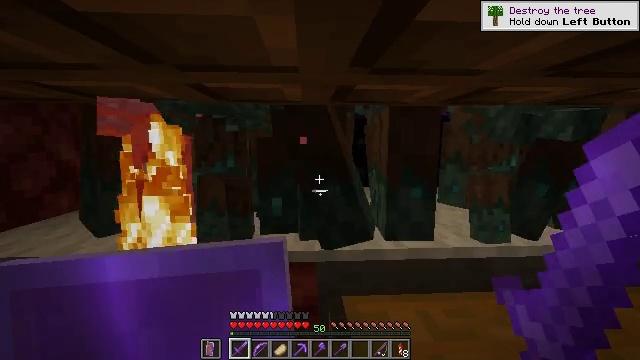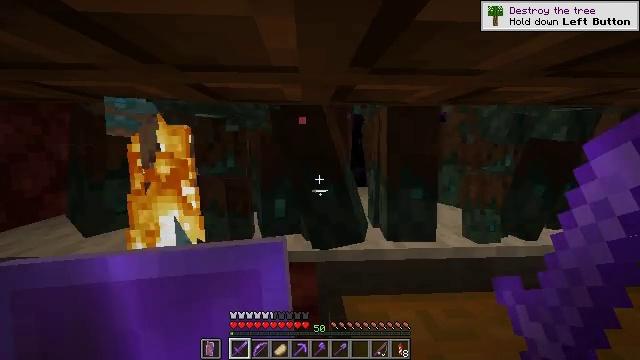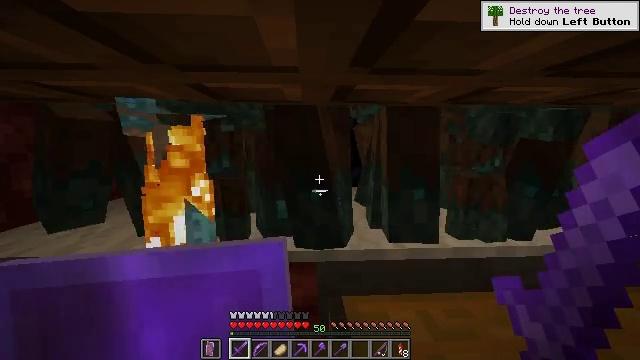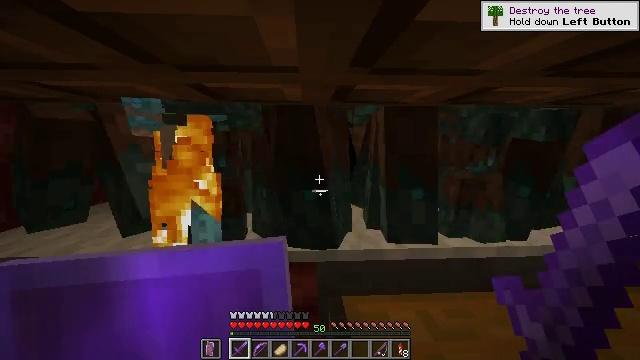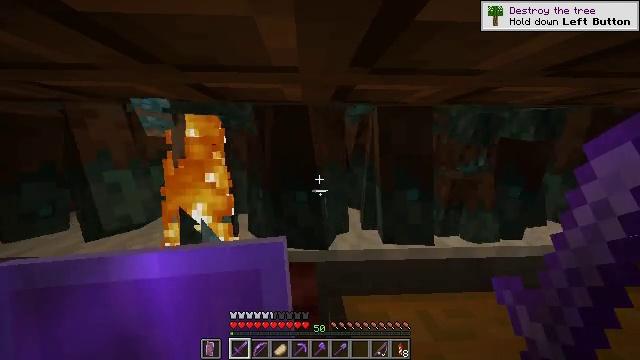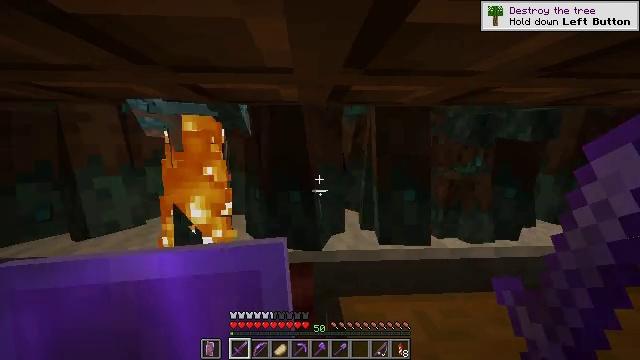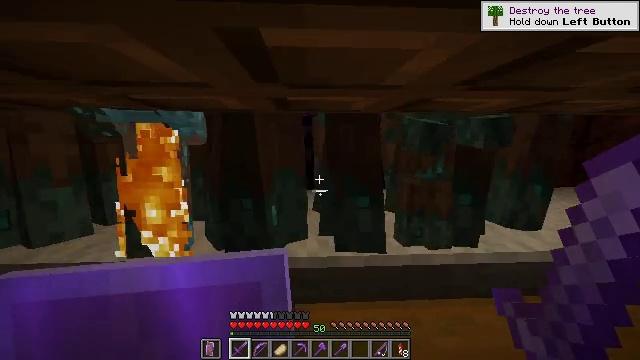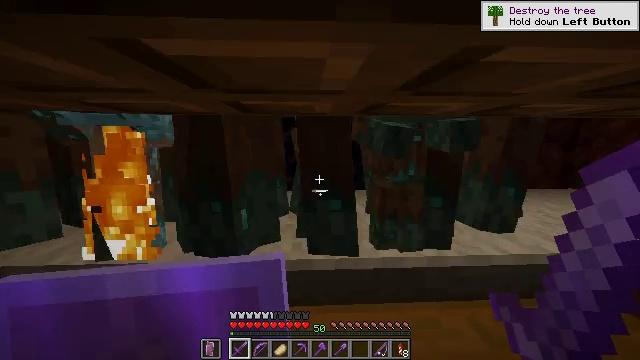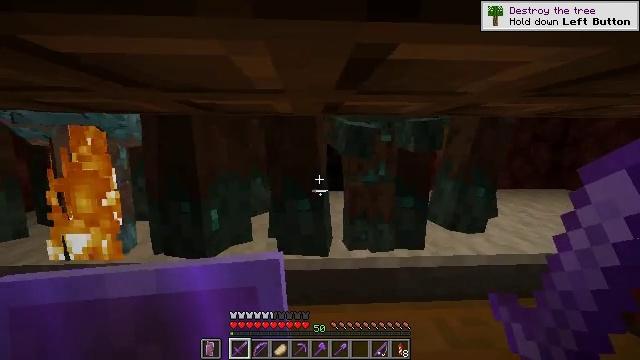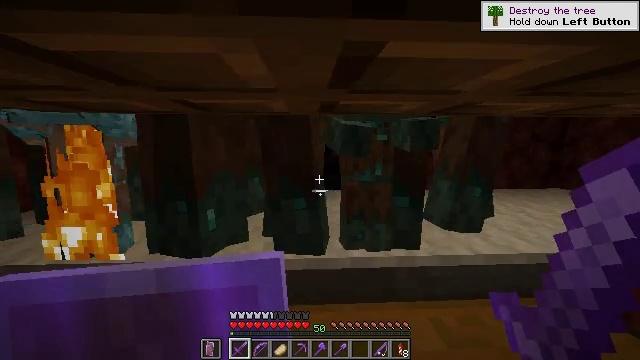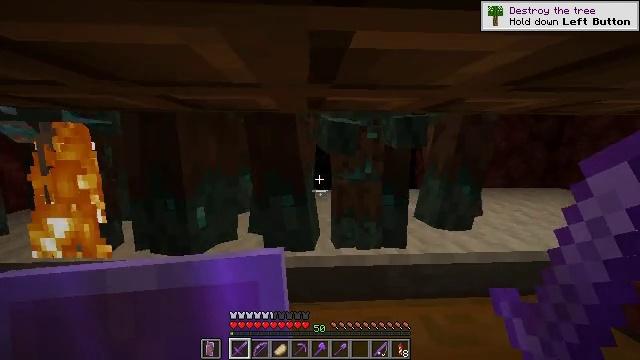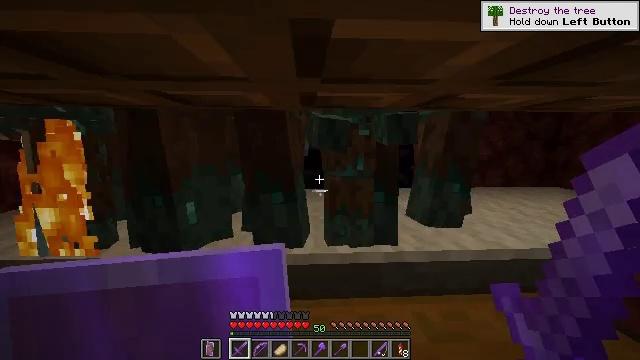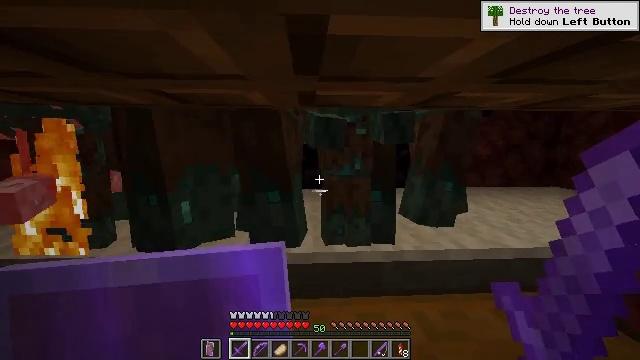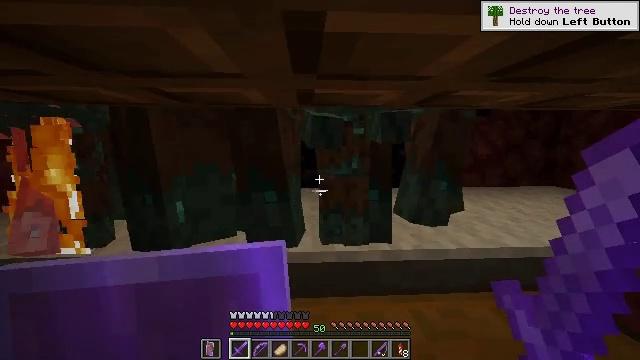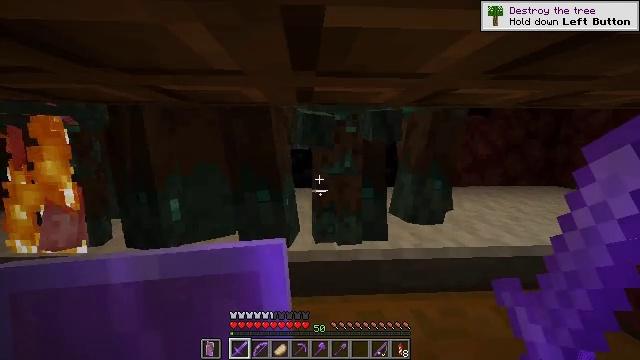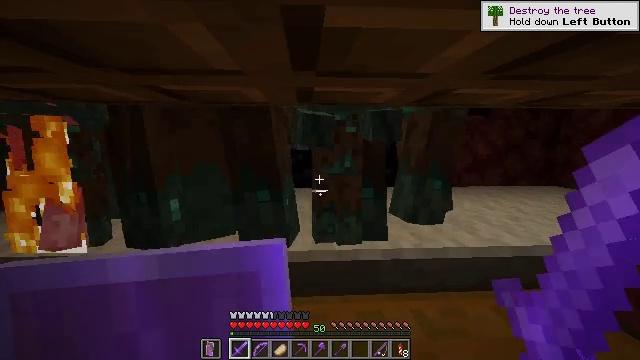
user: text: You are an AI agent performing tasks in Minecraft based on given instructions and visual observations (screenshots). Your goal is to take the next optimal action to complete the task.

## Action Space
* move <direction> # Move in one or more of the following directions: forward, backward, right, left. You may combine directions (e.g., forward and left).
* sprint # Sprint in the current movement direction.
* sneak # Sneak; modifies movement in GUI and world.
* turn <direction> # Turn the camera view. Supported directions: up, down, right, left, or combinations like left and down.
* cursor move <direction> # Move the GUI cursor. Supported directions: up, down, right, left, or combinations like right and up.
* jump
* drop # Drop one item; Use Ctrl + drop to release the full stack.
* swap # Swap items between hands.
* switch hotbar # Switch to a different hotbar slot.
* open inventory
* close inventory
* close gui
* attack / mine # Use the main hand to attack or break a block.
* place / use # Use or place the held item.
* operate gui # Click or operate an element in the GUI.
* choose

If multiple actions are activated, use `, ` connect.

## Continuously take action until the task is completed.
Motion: motion action
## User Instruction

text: Hunt the drowned.
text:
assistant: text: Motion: no_op
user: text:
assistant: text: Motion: no_op
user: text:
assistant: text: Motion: no_op
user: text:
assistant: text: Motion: no_op
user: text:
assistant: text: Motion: move right
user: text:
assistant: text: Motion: move right
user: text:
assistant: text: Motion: move right
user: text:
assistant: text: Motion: no_op
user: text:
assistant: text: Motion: no_op
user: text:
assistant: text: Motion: no_op
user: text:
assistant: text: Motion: no_op
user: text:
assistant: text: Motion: no_op
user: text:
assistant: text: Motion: no_op
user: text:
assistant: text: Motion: no_op
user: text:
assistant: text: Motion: no_op
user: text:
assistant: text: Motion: no_op
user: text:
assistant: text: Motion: no_op
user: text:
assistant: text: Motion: turn left
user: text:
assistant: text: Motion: turn left and up
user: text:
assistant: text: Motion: turn left
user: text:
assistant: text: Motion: turn left
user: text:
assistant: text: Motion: turn left
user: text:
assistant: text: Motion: no_op
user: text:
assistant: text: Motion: turn left
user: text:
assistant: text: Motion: turn left
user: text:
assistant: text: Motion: no_op
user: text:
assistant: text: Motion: no_op
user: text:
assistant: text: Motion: no_op
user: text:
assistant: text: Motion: no_op
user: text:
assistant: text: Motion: no_op